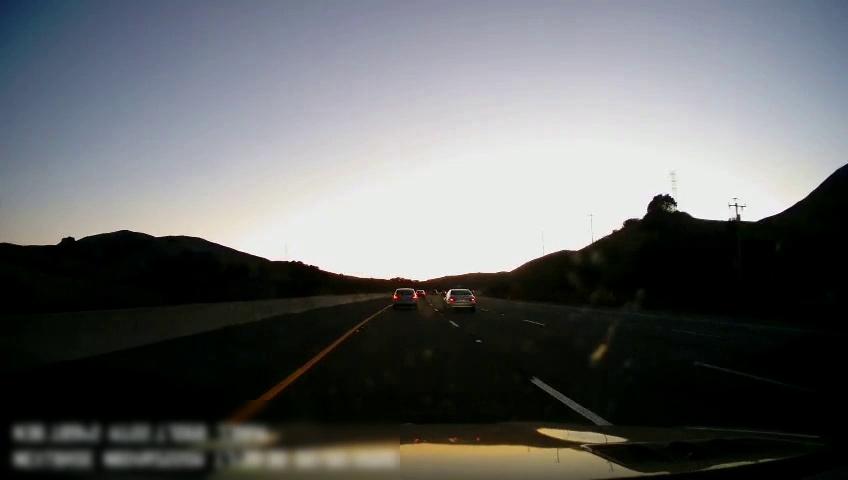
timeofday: Day
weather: Sunny
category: Drivable Space
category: Vehicles | Car
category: Vehicles | Car
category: Lanes | Alternate Lane
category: Lanes | Current Lane
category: Lanes | Current Lane
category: Lanes | Alternate Lane
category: Lanes | Alternate Lane